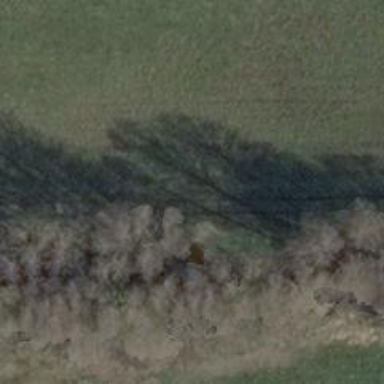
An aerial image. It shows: Row of trees in natural setting.